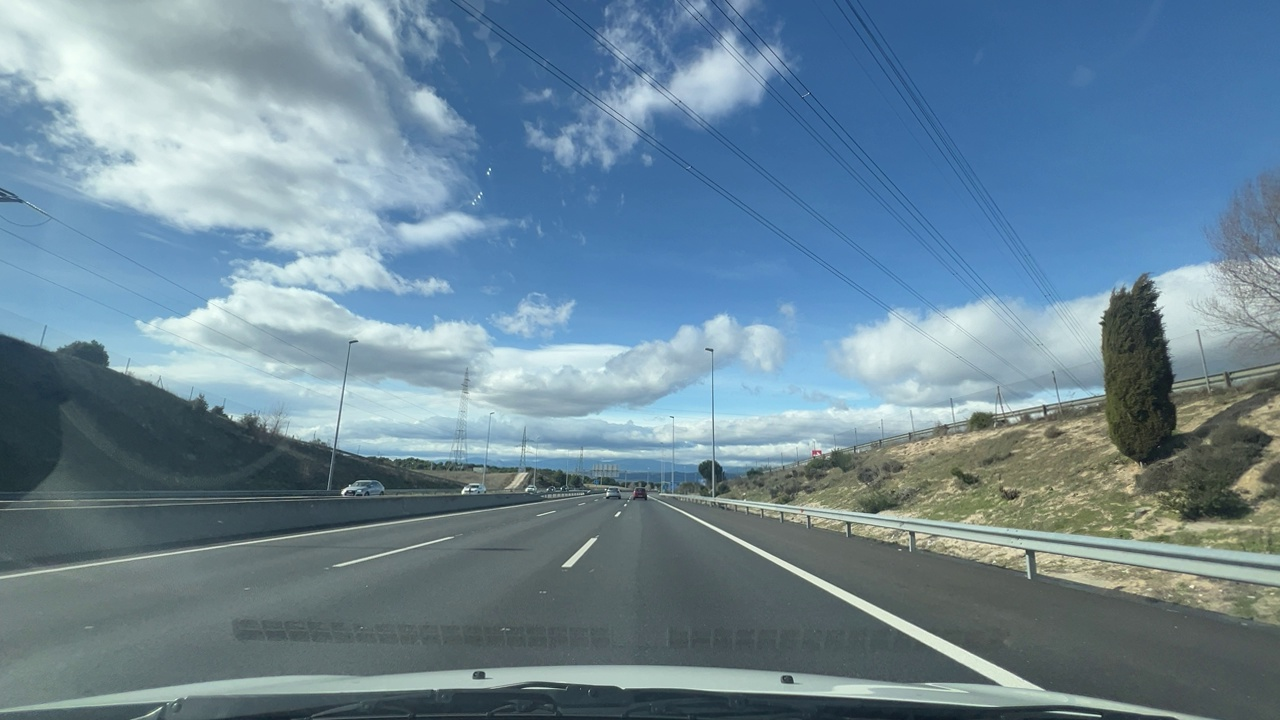
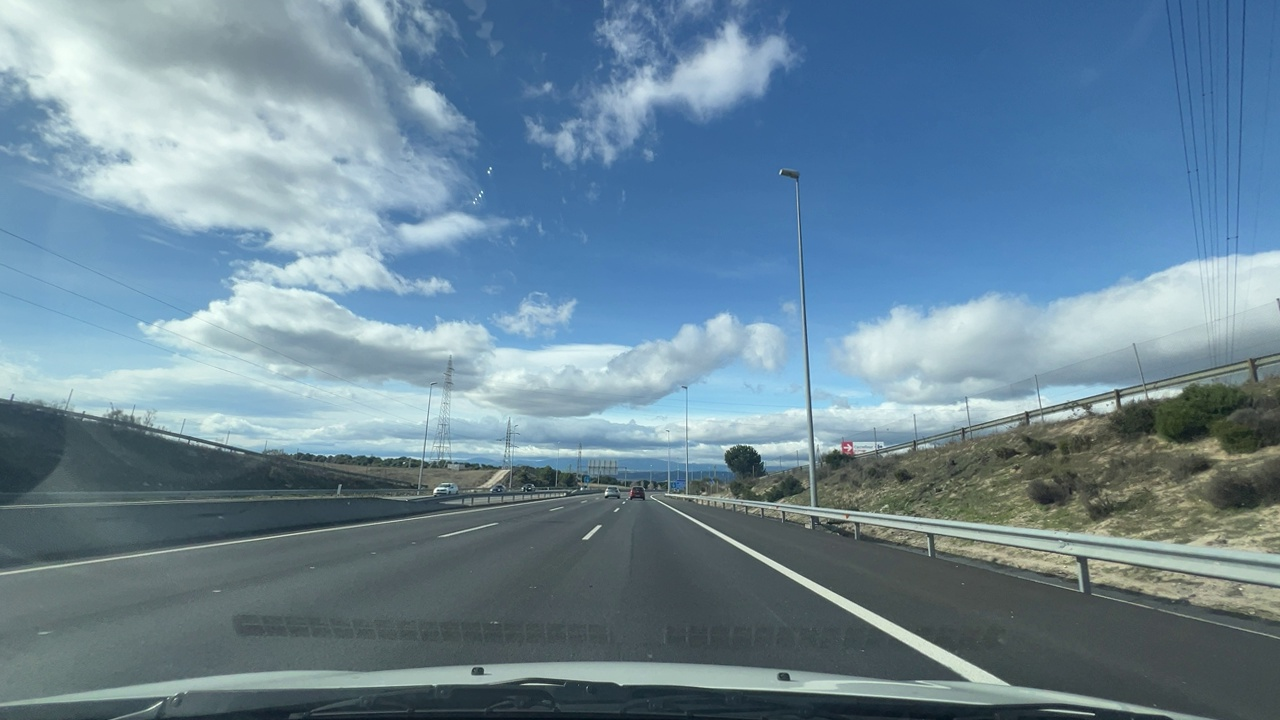
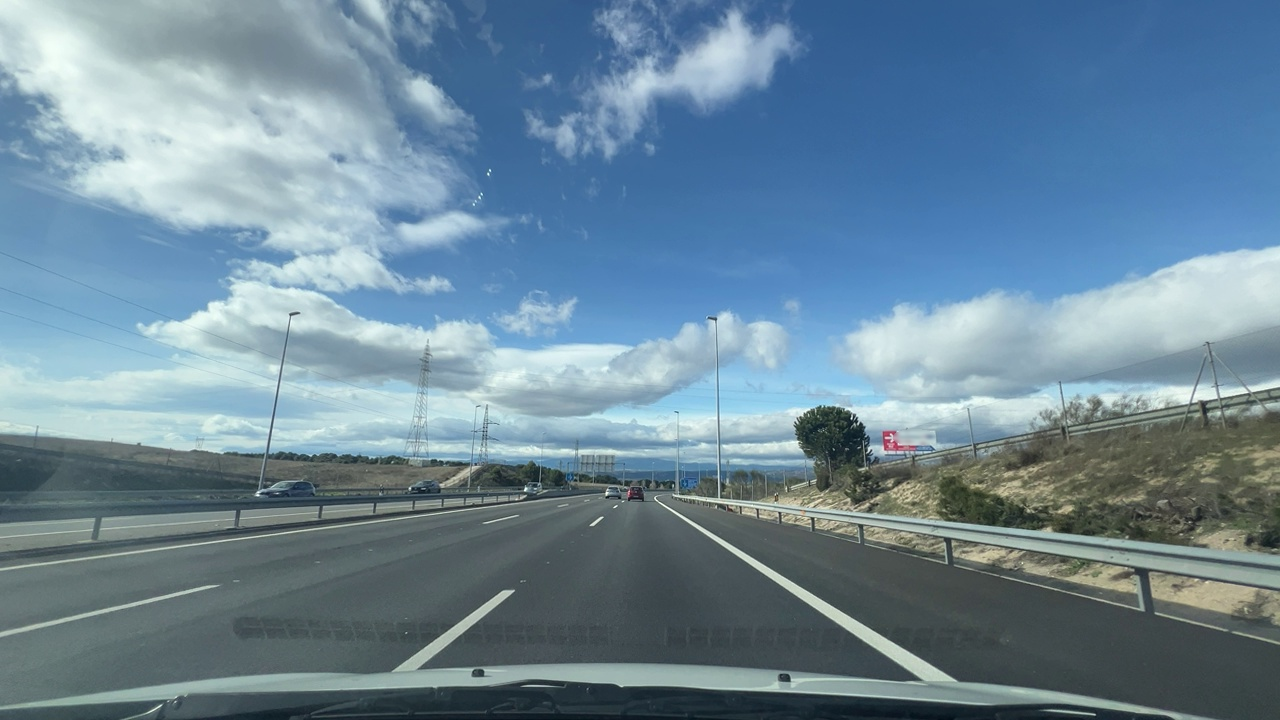
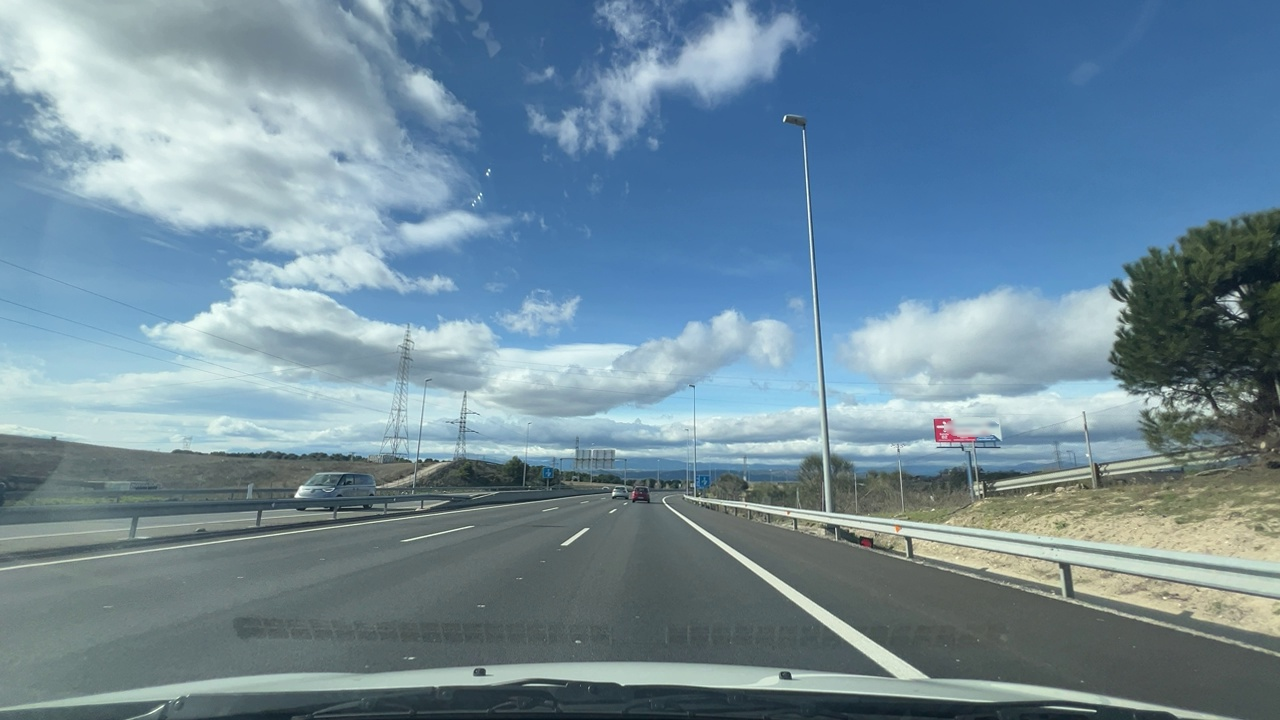
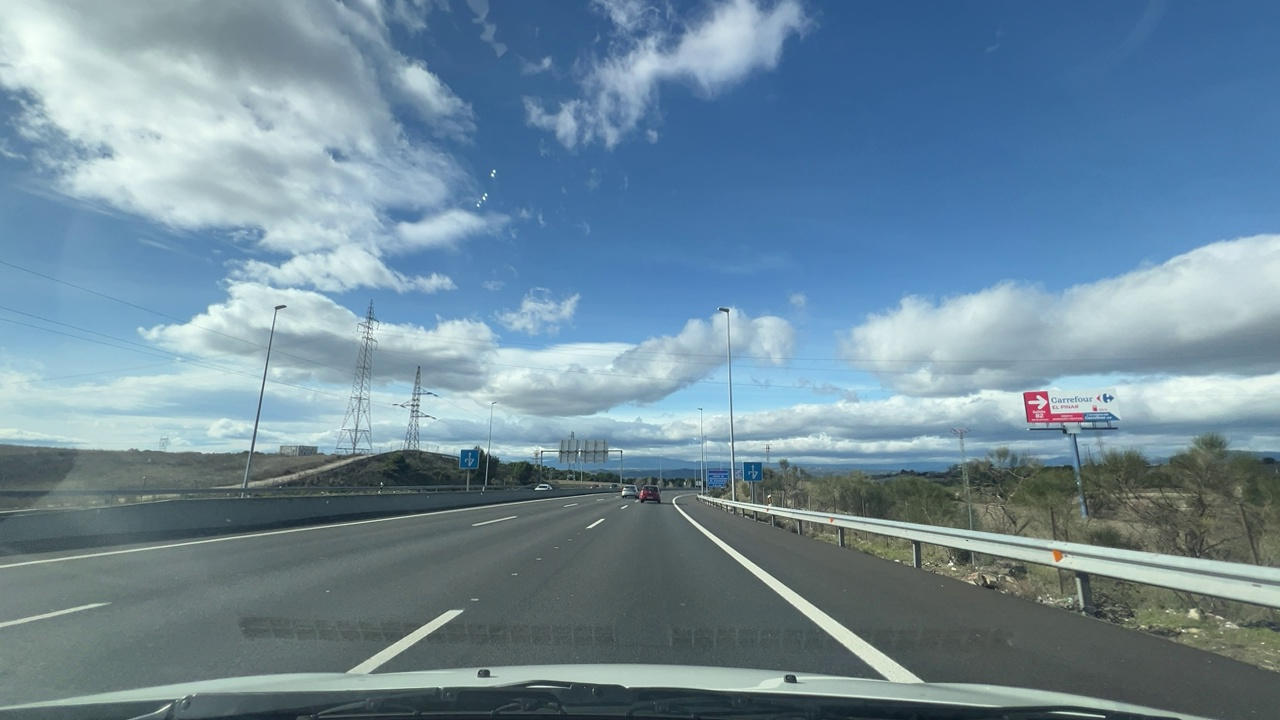
Situation: empty
Question: Do lane markings remain continuous through the intersection in the ego lane?
Answer: No
Reasoning: There are no intersections visible

Situation: empty
Question: Is there a visible gap or discontinuity in the ego lane markings?
Answer: No
Reasoning: The lane markings stay continuous in the ego lane

Situation: empty
Question: Do lane markings from two different lanes converge into a single lane?
Answer: No
Reasoning: The lane markings do not change in the ego lane

Situation: empty
Question: Is the ego vehicle currently inside a roundabout?
Answer: No
Reasoning: Multiple lanes and a highway style signaling indicate a highway environment